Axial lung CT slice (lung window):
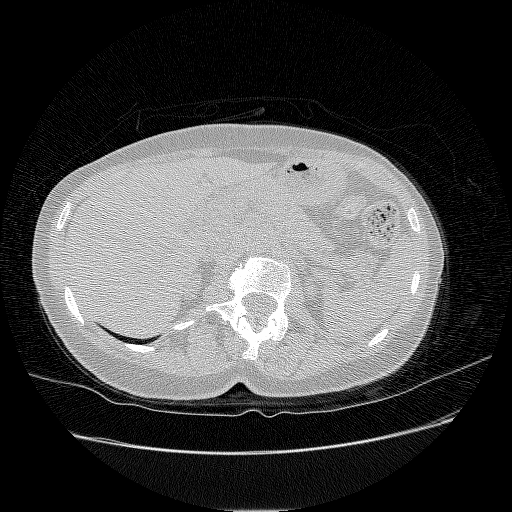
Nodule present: no